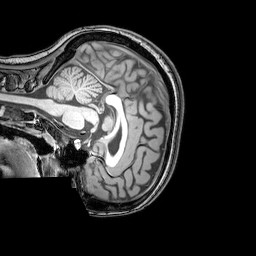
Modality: T1w
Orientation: sagittal
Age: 26
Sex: female
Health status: healthy
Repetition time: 0.081 s
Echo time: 0.037 s